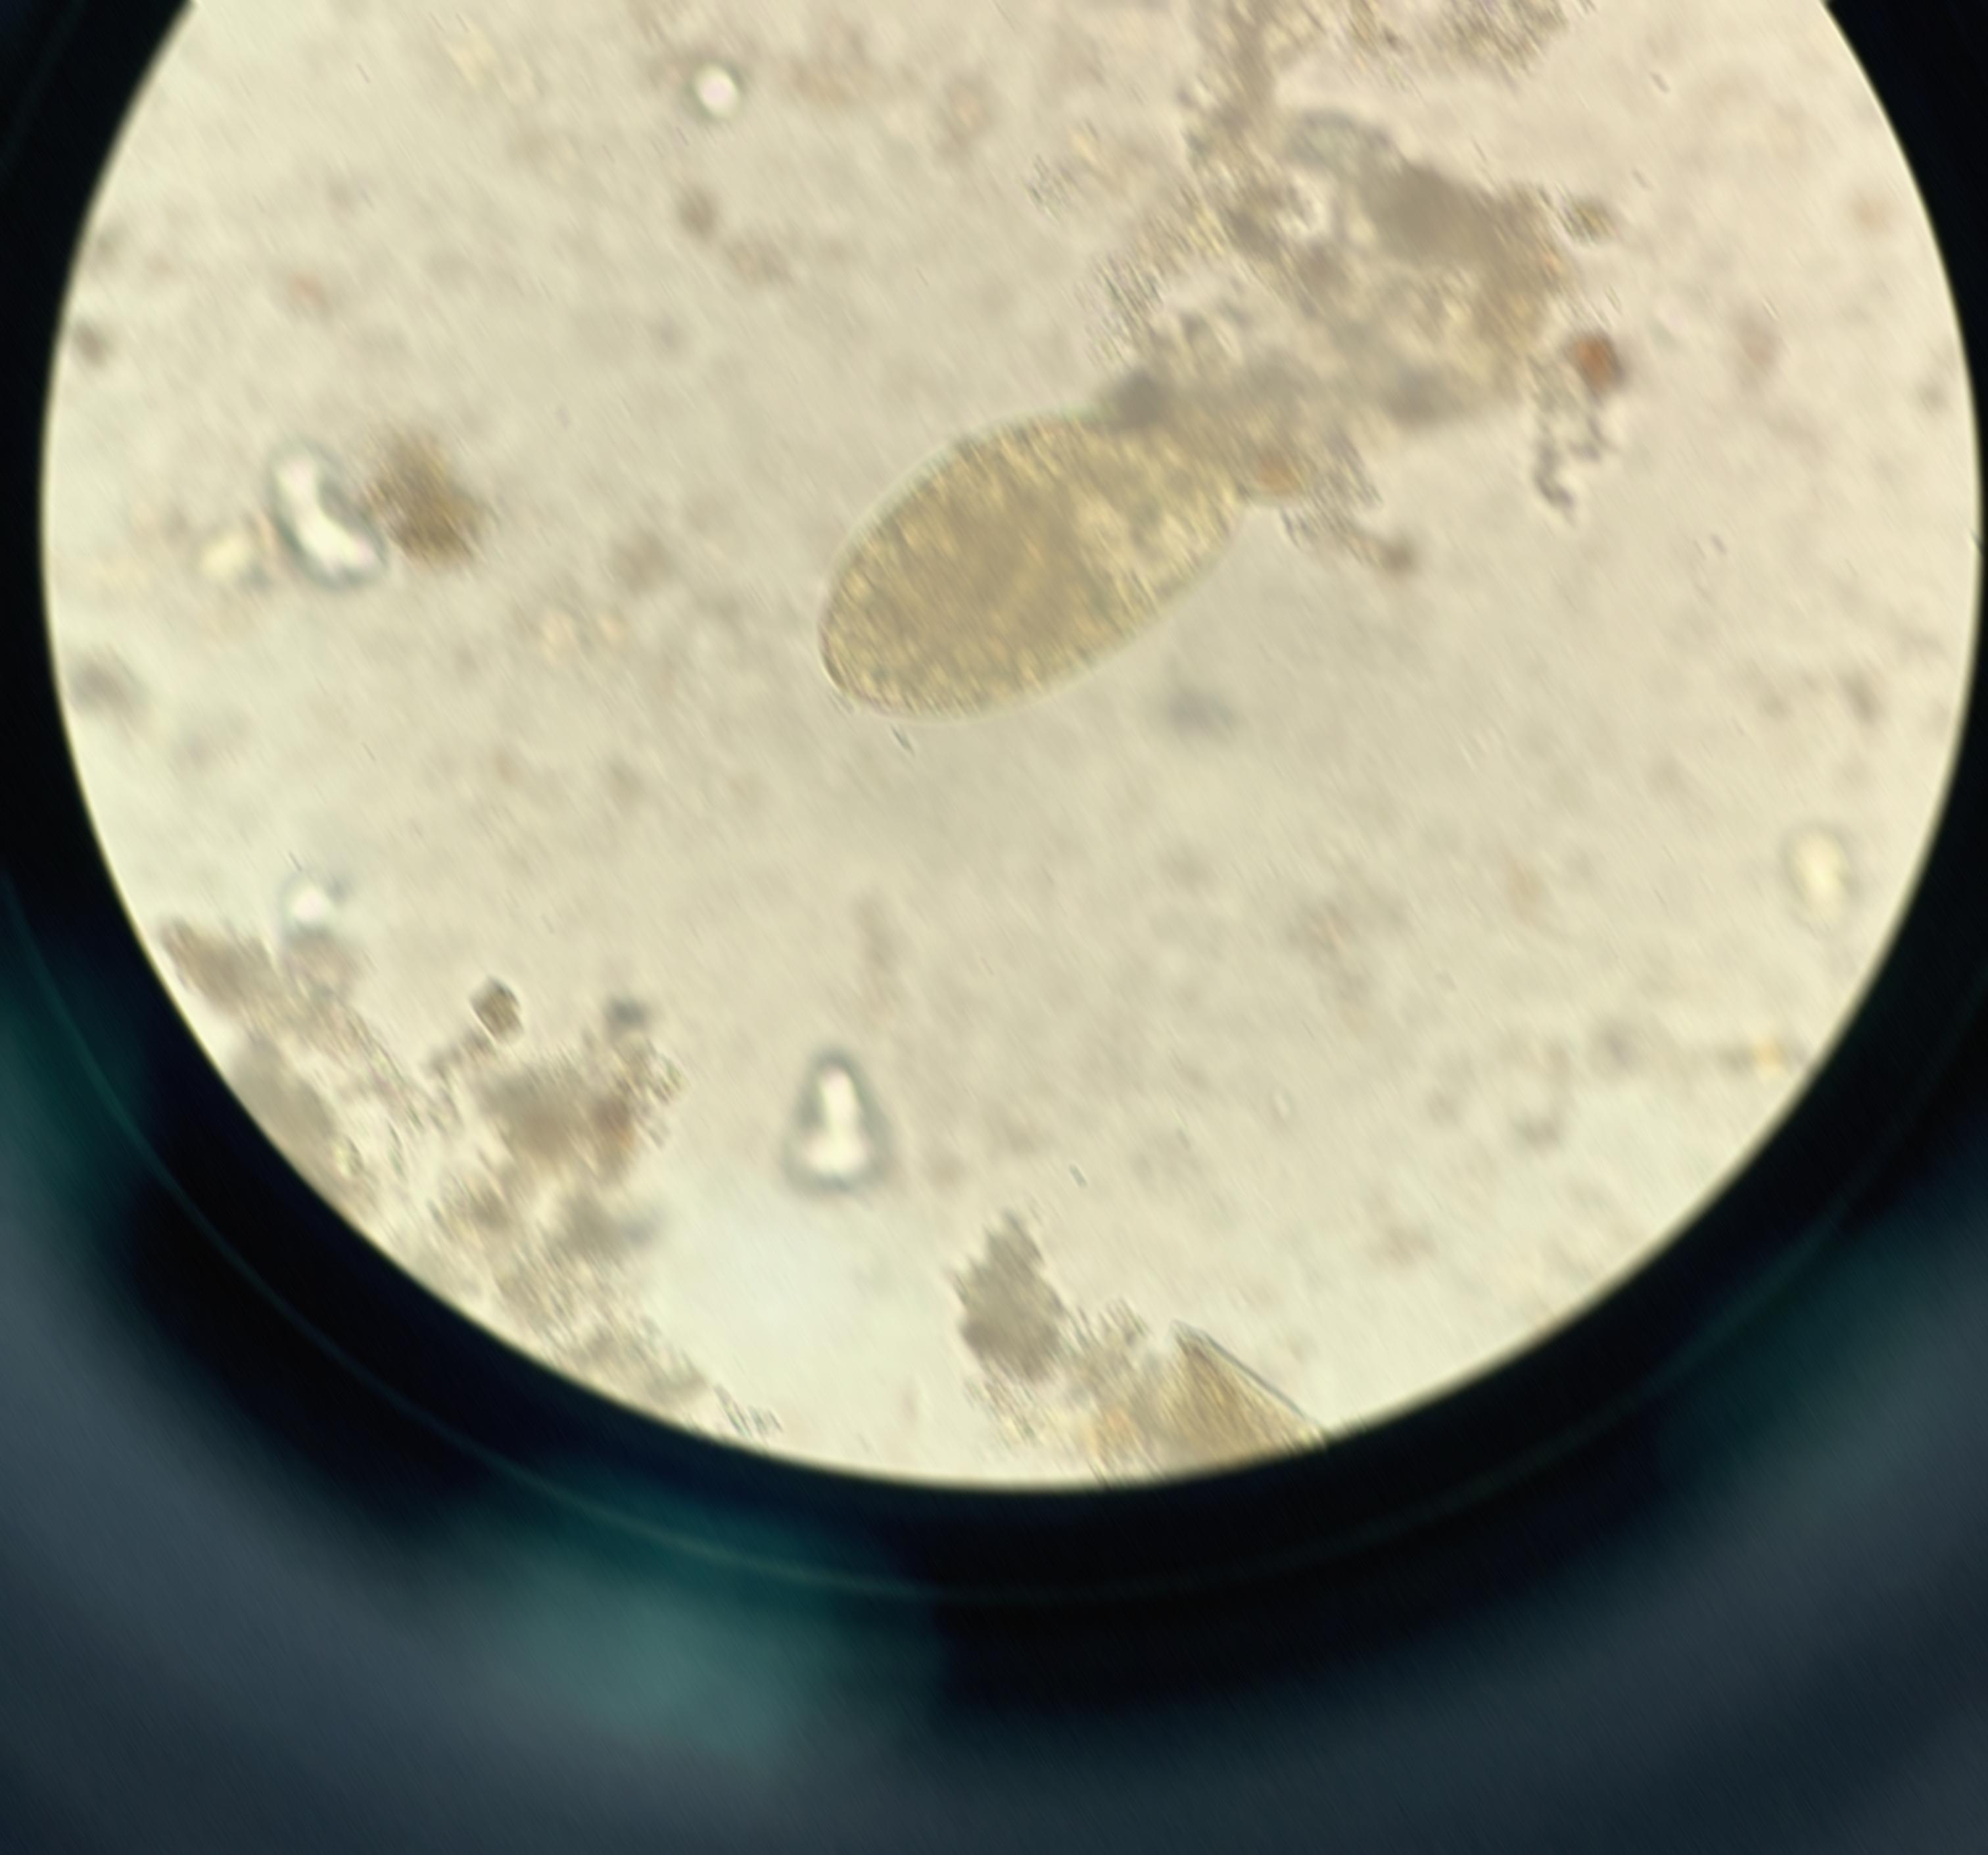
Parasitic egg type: Fasciolopsis buski